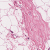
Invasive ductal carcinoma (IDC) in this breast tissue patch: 0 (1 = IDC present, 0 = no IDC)